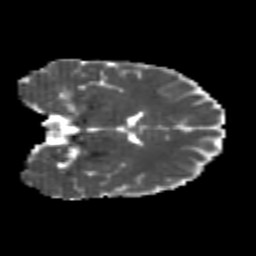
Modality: MD
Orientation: coronal
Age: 22
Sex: female
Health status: healthy
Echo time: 0.074 s